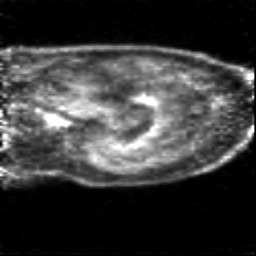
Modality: PET
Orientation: sagittal
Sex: female
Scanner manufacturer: siemens